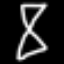
Label: hourglass